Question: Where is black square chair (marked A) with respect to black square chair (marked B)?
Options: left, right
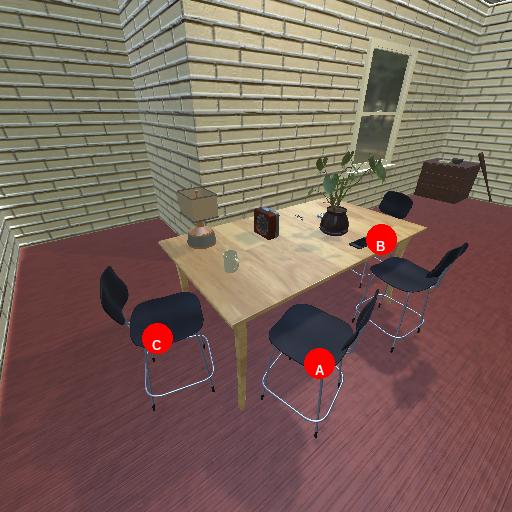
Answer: left